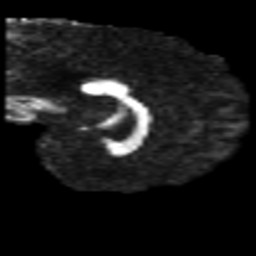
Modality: FA
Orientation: sagittal
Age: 25
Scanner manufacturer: philips
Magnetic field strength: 3 T
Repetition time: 8.6 s
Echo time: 0.127 s